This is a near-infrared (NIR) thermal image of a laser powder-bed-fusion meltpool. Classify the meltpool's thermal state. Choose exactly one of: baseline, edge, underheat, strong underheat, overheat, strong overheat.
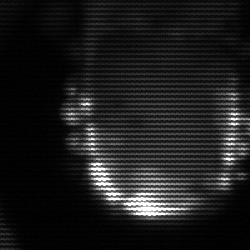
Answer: baseline